Field crop: tomato
Growth stage: 1
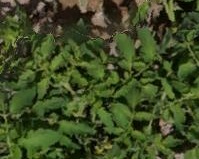
Species: tomato